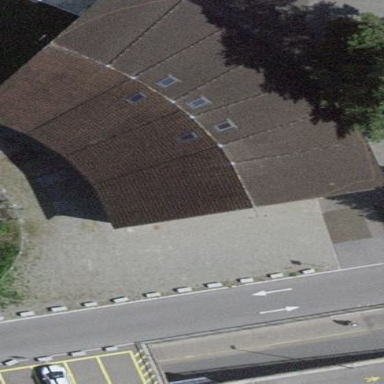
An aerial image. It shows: Building that serves as railway roundhouse.